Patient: sex M, age 45
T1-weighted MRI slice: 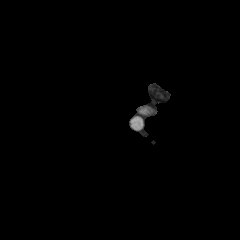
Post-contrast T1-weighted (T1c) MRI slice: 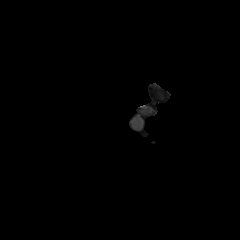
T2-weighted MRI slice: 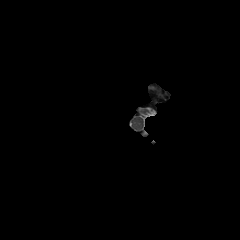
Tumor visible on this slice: no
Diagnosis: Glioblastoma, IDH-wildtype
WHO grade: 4